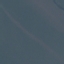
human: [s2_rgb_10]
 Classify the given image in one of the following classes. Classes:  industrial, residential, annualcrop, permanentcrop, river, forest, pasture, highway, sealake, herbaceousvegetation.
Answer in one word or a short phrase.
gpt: SeaLake